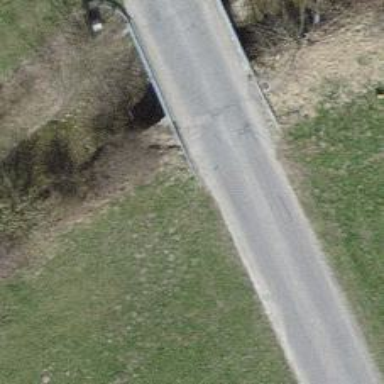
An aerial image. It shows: Unclassified road on bridge.